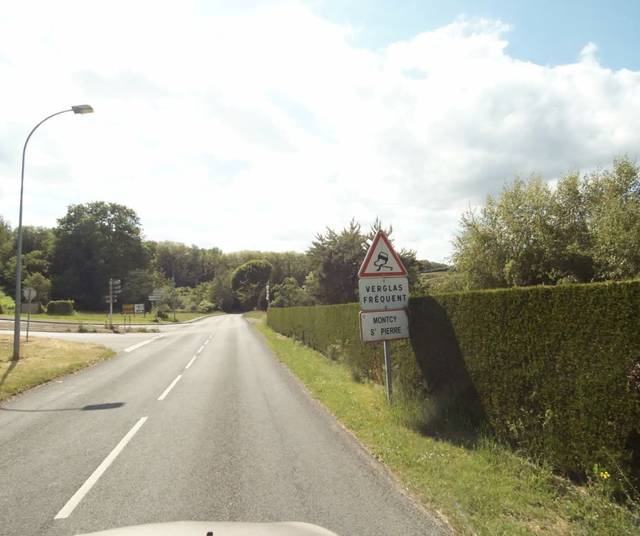
Region: France
Coordinates: 49.763, 4.747